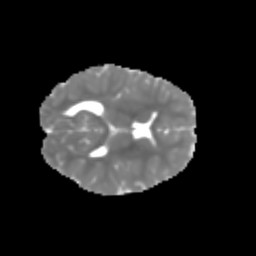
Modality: MD
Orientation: axial
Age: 7
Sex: female
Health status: healthy